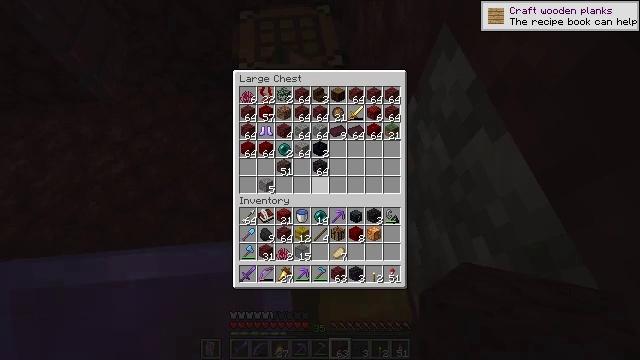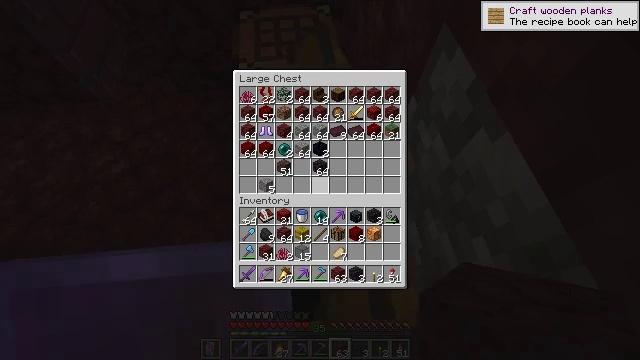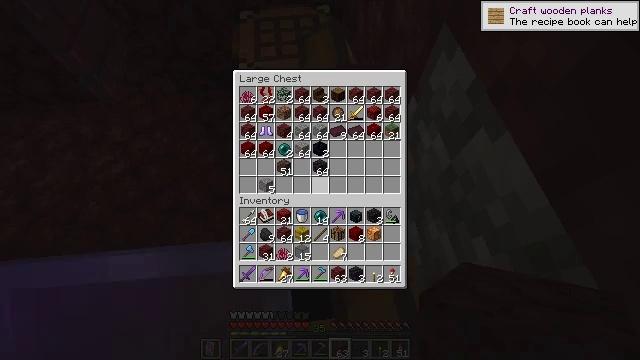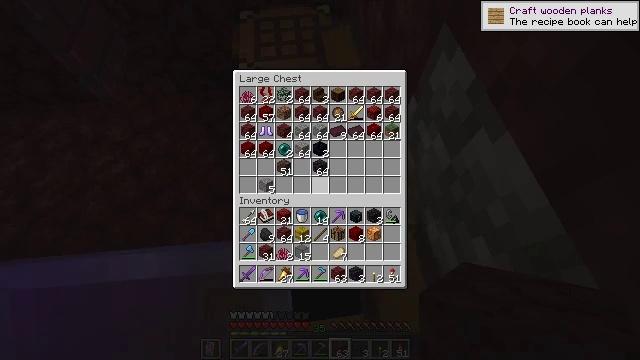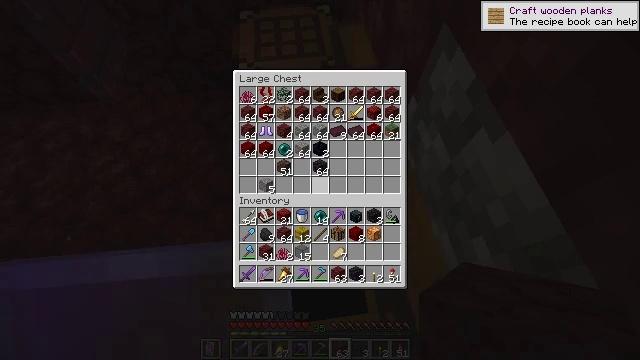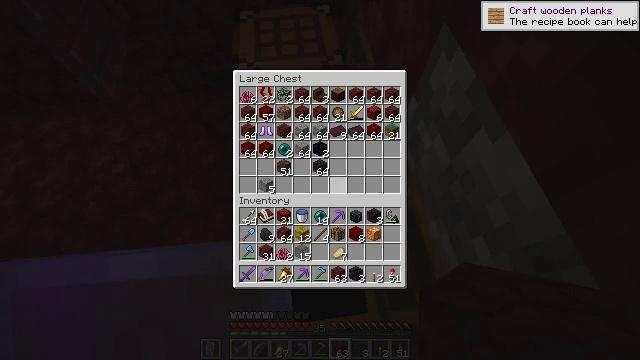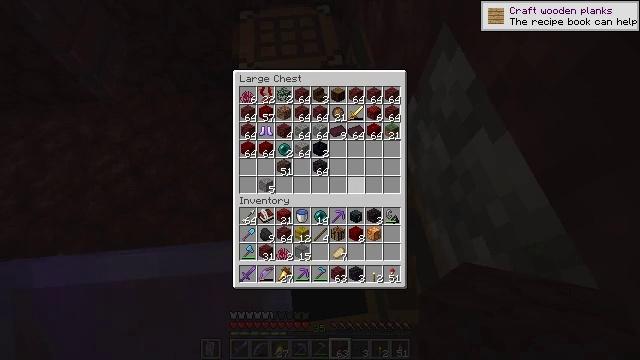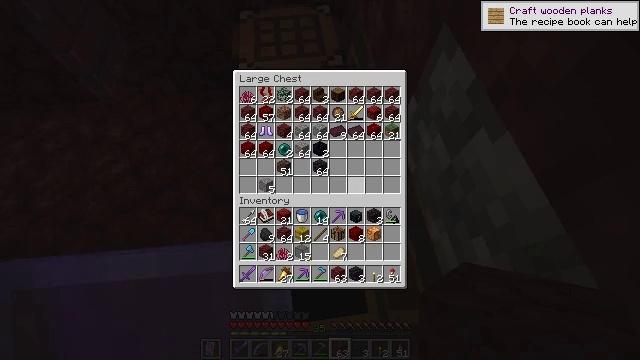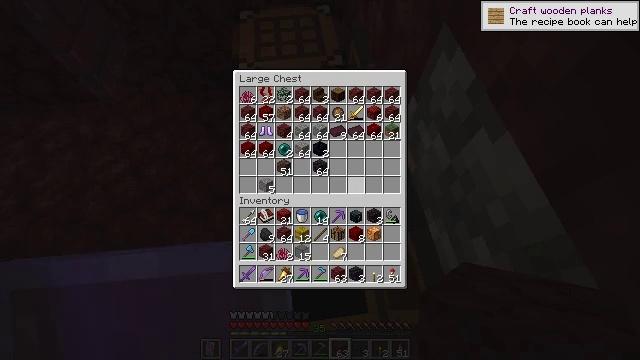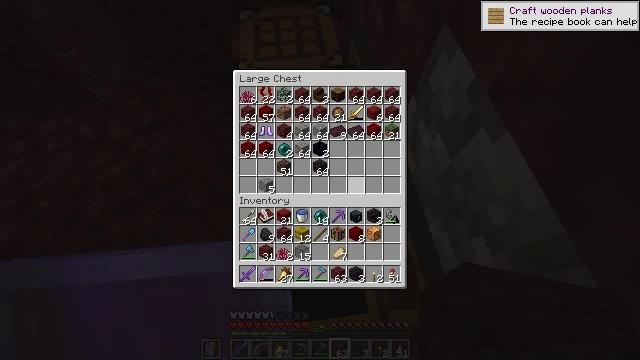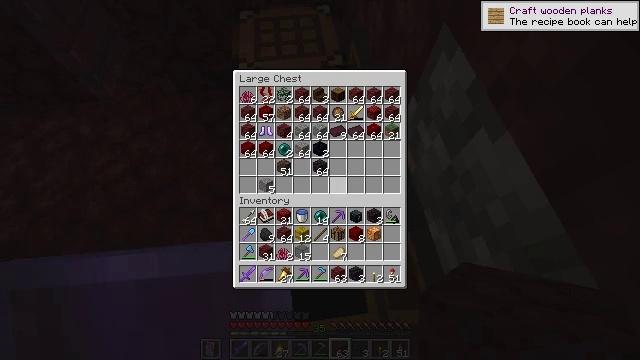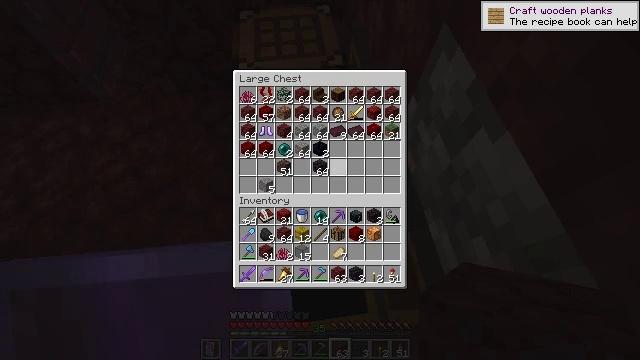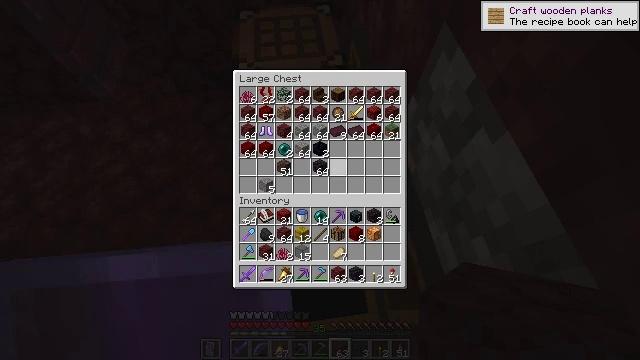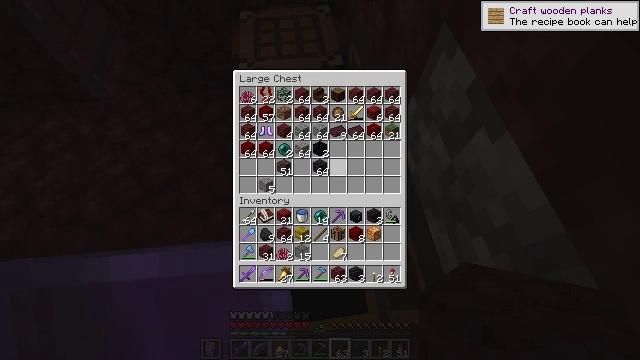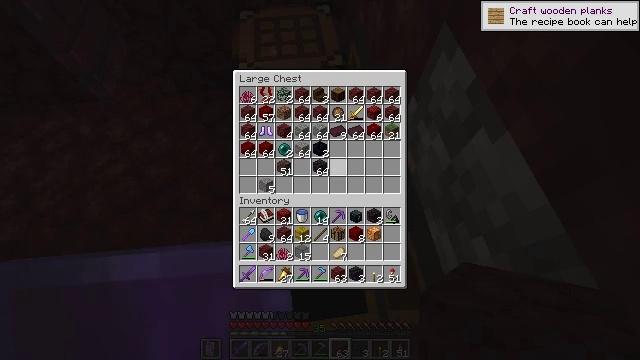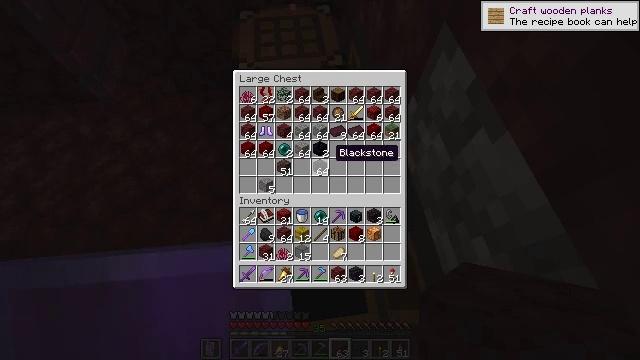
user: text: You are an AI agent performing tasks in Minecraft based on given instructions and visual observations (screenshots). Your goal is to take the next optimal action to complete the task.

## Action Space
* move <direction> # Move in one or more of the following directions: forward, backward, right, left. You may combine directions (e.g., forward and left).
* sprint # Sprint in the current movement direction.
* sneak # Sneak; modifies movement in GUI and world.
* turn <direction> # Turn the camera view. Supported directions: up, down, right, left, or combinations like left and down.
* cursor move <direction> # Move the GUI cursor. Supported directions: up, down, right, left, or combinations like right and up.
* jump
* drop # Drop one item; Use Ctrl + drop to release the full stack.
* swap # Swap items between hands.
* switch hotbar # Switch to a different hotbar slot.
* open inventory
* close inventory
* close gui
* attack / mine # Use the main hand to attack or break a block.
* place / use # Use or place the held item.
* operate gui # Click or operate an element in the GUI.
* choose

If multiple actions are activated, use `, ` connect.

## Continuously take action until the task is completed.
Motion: motion action
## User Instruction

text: Collect the nether wart block for decoration.
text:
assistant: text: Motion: no_op
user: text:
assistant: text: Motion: no_op
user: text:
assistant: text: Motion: no_op
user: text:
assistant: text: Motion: cursor move right
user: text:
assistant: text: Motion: cursor move right
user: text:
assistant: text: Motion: no_op
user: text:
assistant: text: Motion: no_op
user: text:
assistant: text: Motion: no_op
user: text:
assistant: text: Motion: no_op
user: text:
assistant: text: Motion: no_op
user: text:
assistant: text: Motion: cursor move left and up
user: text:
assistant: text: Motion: no_op
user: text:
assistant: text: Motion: no_op
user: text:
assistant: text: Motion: no_op
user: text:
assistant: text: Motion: no_op
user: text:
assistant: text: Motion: no_op
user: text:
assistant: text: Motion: no_op
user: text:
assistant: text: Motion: no_op
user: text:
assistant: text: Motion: no_op
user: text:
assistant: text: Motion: no_op
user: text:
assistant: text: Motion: no_op
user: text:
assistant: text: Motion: no_op
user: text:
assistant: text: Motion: no_op
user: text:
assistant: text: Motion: no_op
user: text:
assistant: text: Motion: no_op
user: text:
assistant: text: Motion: no_op
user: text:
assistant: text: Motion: no_op
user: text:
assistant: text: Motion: no_op
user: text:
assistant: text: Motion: no_op
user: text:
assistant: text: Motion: no_op